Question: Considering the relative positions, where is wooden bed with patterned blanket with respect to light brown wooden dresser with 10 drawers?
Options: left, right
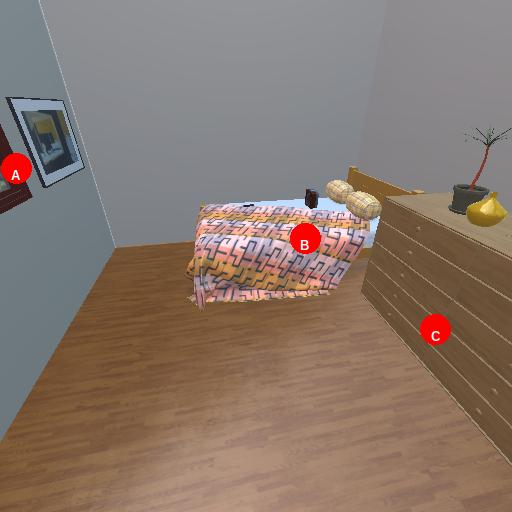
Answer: left